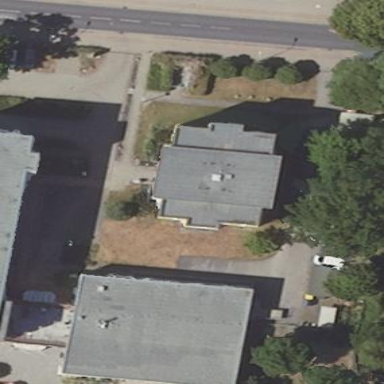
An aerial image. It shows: Building.